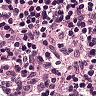
Metastatic tissue present: no